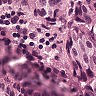
Metastatic tissue present: yes